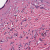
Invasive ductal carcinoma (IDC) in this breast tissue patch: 0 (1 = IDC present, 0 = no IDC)